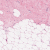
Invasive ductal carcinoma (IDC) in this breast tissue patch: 0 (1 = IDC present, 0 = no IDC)